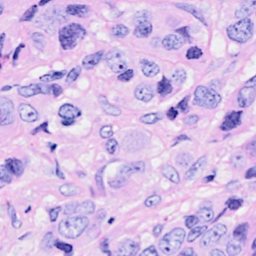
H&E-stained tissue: Breast